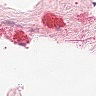
Metastatic tissue present: no